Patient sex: F
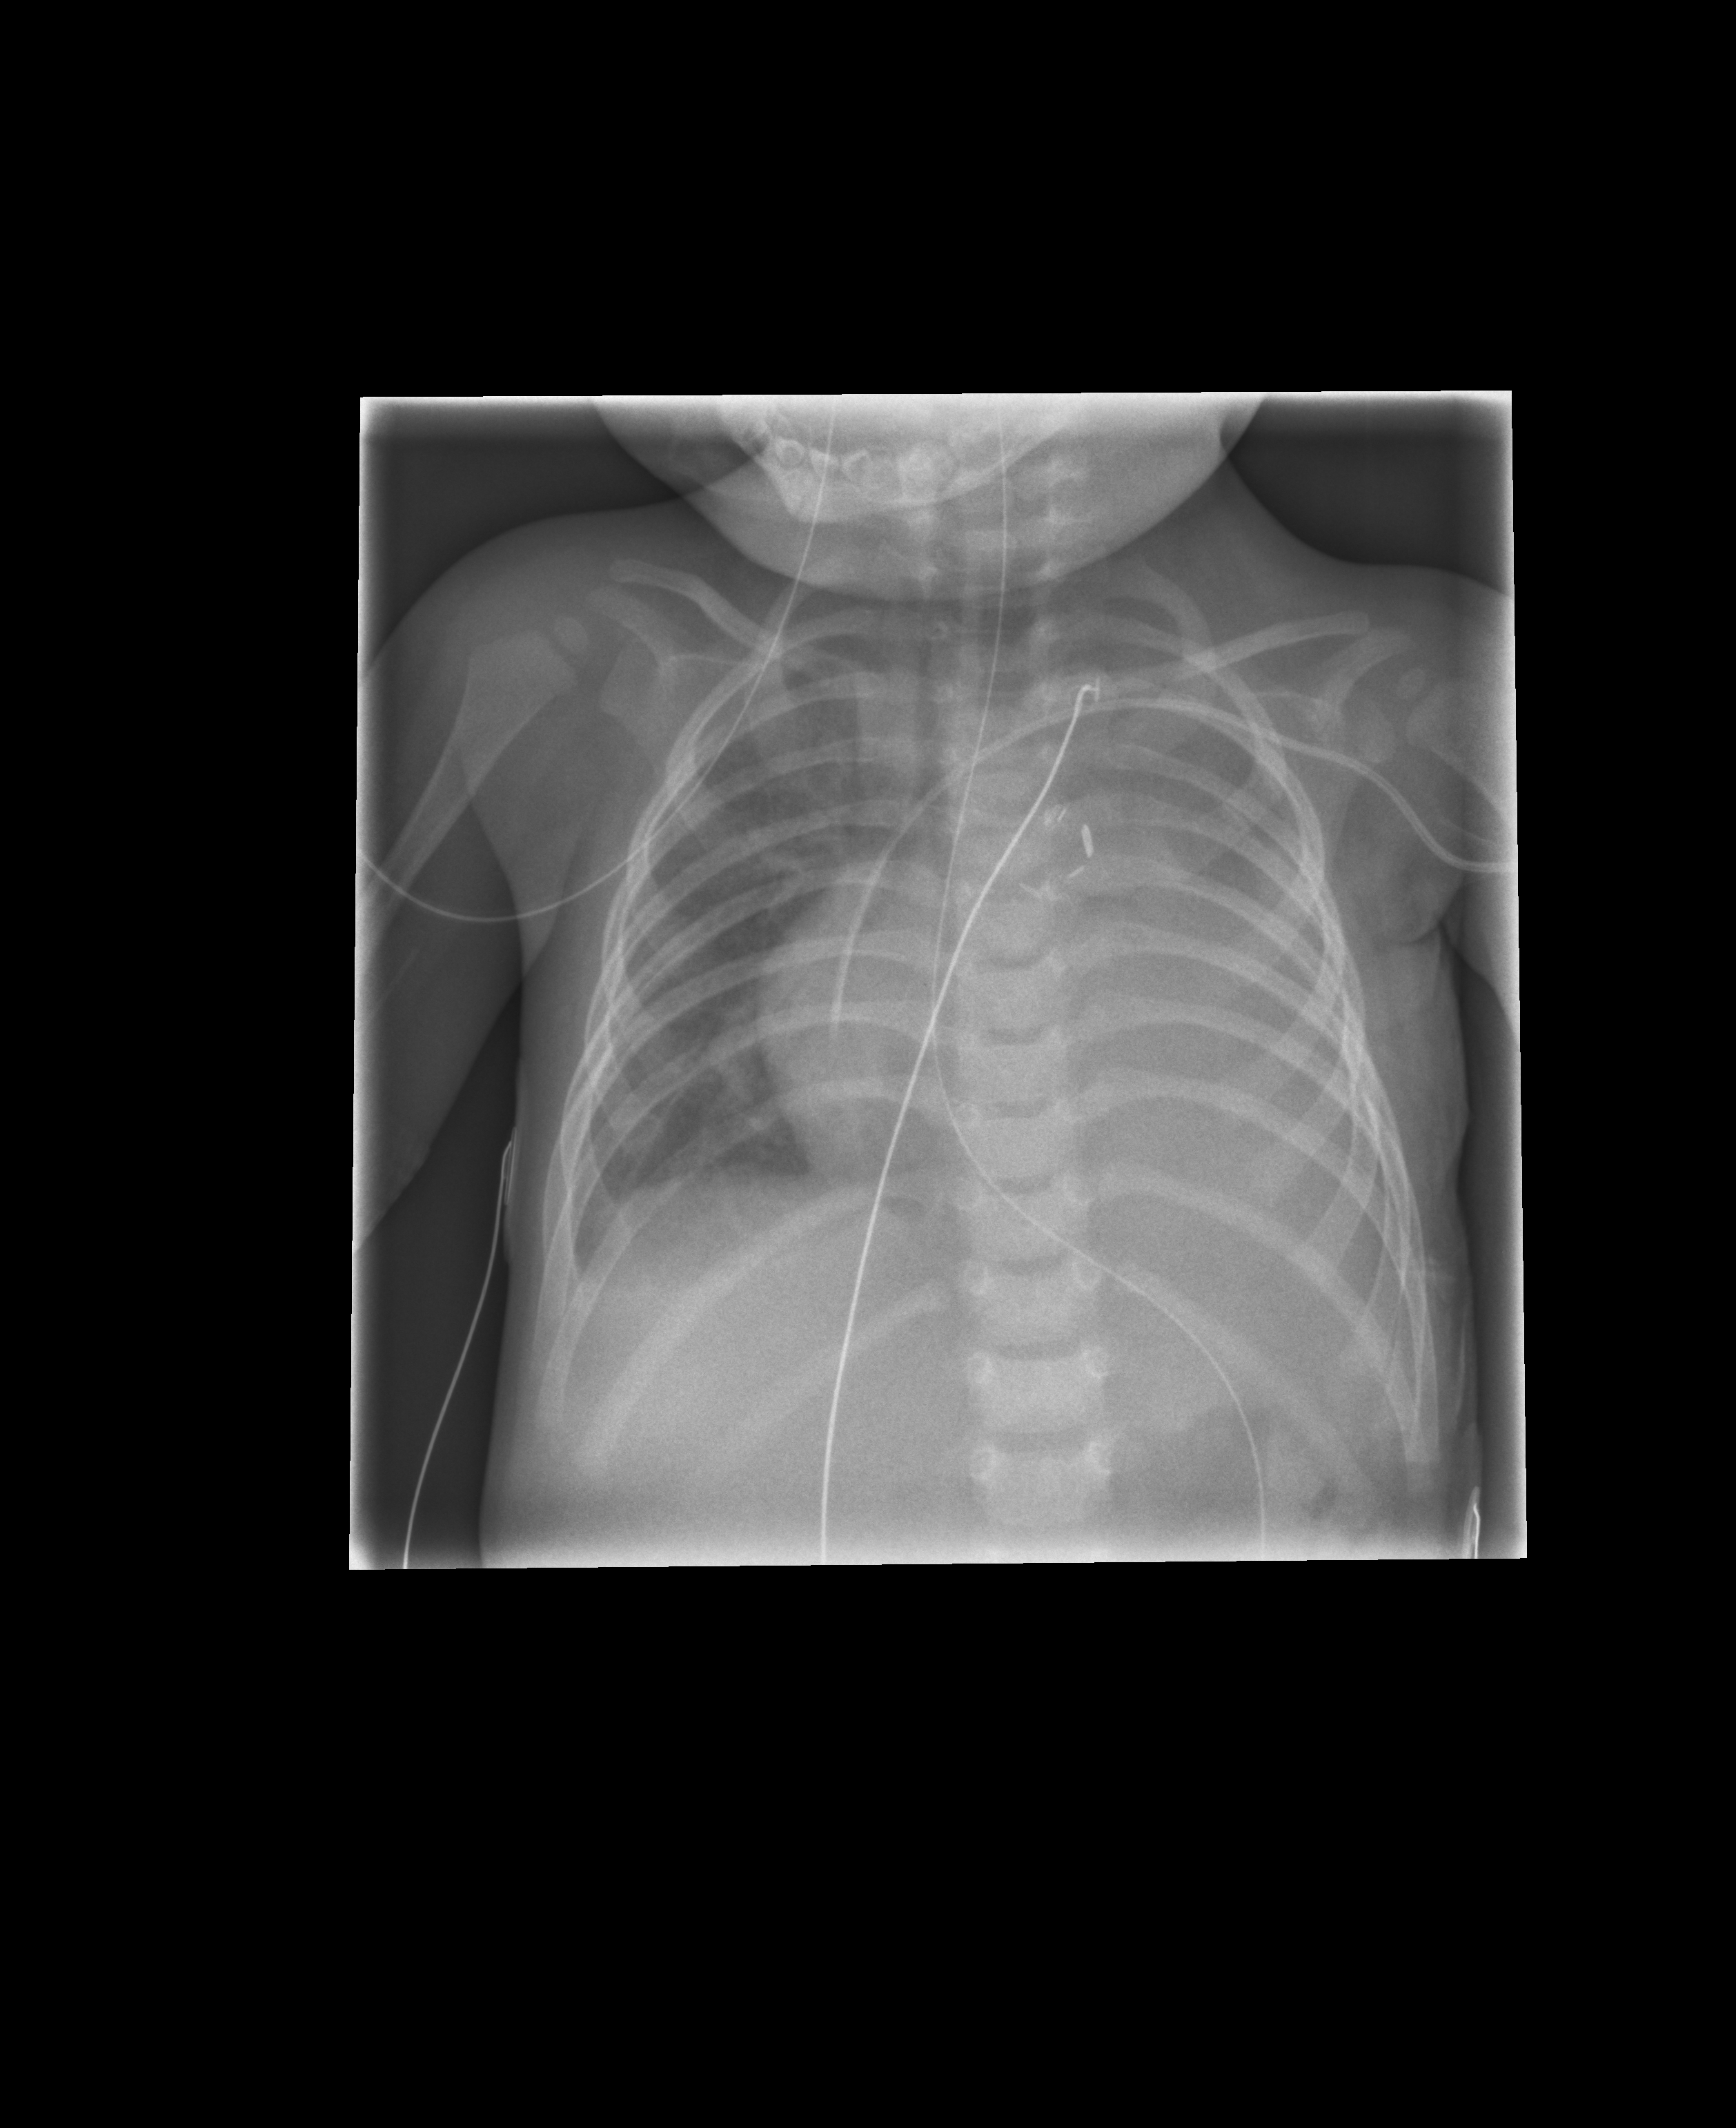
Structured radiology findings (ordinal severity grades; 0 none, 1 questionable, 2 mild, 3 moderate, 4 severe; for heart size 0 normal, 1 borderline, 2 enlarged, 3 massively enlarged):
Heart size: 2
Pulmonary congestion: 0
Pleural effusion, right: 0
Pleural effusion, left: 3
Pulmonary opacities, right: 0
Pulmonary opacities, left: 1
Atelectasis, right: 0
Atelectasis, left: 3